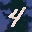
Label: 4